Question: I have created a UI like below: When user selects a country from dropdown list, then a view has returned dynamically. This view has the state name, a list of important cities and a text box to enter comments.
Now when user selects some values (more than one) from drop down lists ,enter some comments and then press Submit button these data should be passed back to controller for further processing.

Below is my model :
'''
public class CountryModel
{
public string Country { get; set; }
public string State { get; set; }
public List<string> Cities { get; set; }
public static IEnumerable<CountryModel> GetLocationDetails()
{
return new List<CountryModel>()
{
new CountryModel { Country = "India", State = "WB", Cities = new List<string>(){ "Kolkata", "Kharagpur", "Darjeeling" } },
new CountryModel { Country = "India", State = "AP", Cities = new List<string>(){ "Hyderabad", "Vizag", "Vijaywada" } },
new CountryModel { Country = "India", State = "UP", Cities = new List<string>(){ "Kanpur", "Allahabad", "Agra" } },
new CountryModel { Country = "India", State = "MH", Cities = new List<string>(){ "Mumbai", "Pune", "Nagpur", "Nasik", "Aurangabad" } },
new CountryModel { Country = "India", State = "RJ", Cities = new List<string>(){ "Jaipur", "Kota", "Jaisalmer" } },
new CountryModel { Country = "USA", State = "CA", Cities = new List<string>(){ "San Francisco", "Los Angeles", "Oakland" } },
new CountryModel { Country = "USA", State = "WA", Cities = new List<string>(){ "Seattle", "Bellevue", "Yakima" } },
new CountryModel { Country = "USA", State = "NY", Cities = new List<string>(){ "New York City", "Buffalo", "Albany" } },
};
}
public List<SelectListItem> Countries { get; set; }
public string Comments { get; set; }
}
'''
Below is controller code:
'''
public class CountryController : Controller
{
public ActionResult Select()
{
CountryModel viewmodel = new CountryModel();
viewmodel.Countries = new List<SelectListItem>()
{
new SelectListItem { Text = "India", Value = "India", Selected = true },
new SelectListItem { Text = "USA", Value = "USA" }
};
return View(viewmodel);
}
public JsonResult GetCountryDetails(string id)
{
var query = from c in CountryModel.GetLocationDetails()
where c.Country == id
select c;
return Json(new { query }, JsonRequestBehavior.AllowGet);
}
}
'''
And the View is as below:
'''
model MvcApplication2.Models.CountryModel
@{
ViewBag.Title = "Select";
}
<h2>Select</h2>
@using (Html.BeginForm())
{
@Html.Label("Select a Country: ")
@Html.DropDownListFor(m => m.Countries, Model.Countries)
<div id="dynamictable"></div>
<script type="text/javascript">
$(document).ready(function () {
$('#Countries').change(function () {
var url = '/Country/GetCountryDetails/' + $('#Countries').val();
$.getJSON(url, function (result) {
if (result.query.length > 0) {
if ($('#tblResult').length) {
$('#tblResult').remove();
}
$('#dynamictable').append('<table border="1" id="tblResult"></table>');
var table = $('#dynamictable').children();
table.append('<th>State</th> <th>City</th> <th>Comments</th>');
var random = 1;
$.each(result.query, function (i, location) {
var ddlId = "citiesInState";
var finalDdlId = ddlId.concat(random.toString());
var markup = '<tr class="locationInfo"><td class="stateCode">' + location.State + '</td><td class="citiesList"><select id="' + finalDdlId + '"></select></td><td class="userCommentsOnLocation">@Html.TextBoxFor(m=>m.Comments)</td></tr>';
table.append(markup);
var option = '';
for (var i = 0; i < location.Cities.length; i++) {
$('#' + finalDdlId).append('<option value="' + location.Cities[i] + '">' + location.Cities[i] + '</option>');
}
random++;
});
}
});
});
});
</script>
<br />
<input type="submit" value="Submit" id="SubmitId" />
}
'''
The issue here is these only the comments are being passed to controller. But no selected value from dropdown list is not being passed to controller. below is the POST Action method:
'''
[HttpPost]
public ActionResult Select(CountryModel cm)
{
if (cm == null)
{
throw new ArgumentNullException("cm");
}
return View("Display", cm);
}
'''
How can get all selected values in controller ? Any help is appreciated.
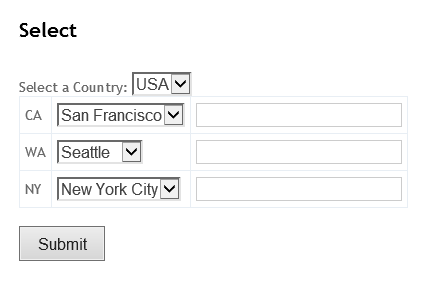
Answer: Change your script near
'''
<select id="' + finalDdlId + '"></select>
'''
to
'''
<select id="' + finalDdlId + '" name="Cities"></select>
'''
You have to provide a name to bind the data to the model.